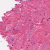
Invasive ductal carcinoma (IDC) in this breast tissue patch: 0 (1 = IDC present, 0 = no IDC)